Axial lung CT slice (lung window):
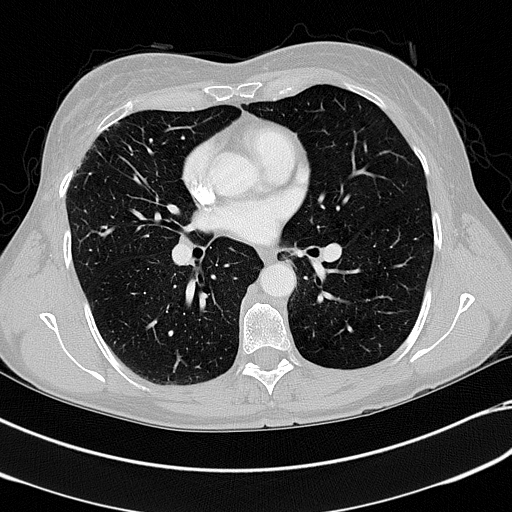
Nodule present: no